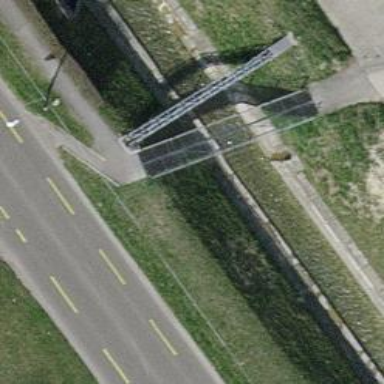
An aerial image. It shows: Footway bridge.